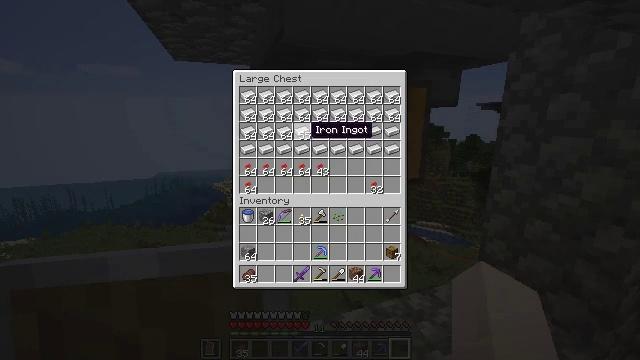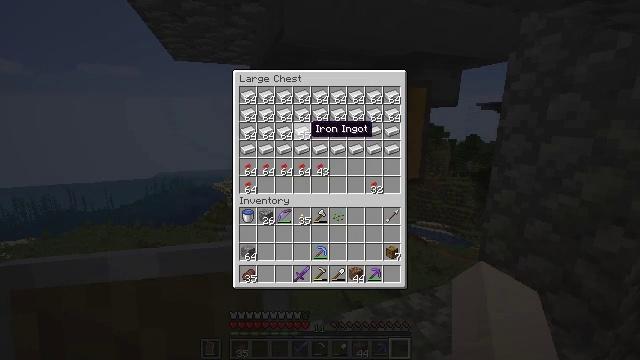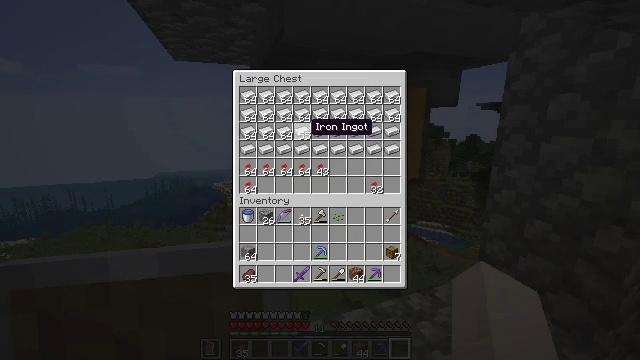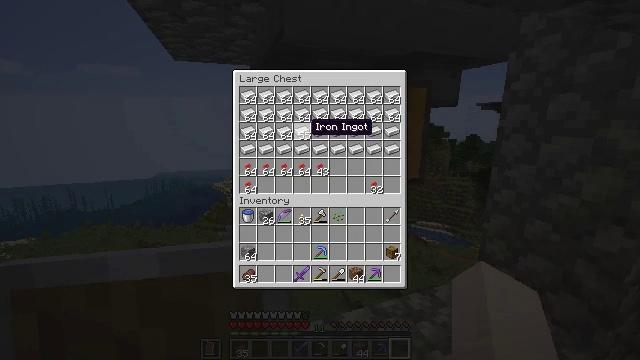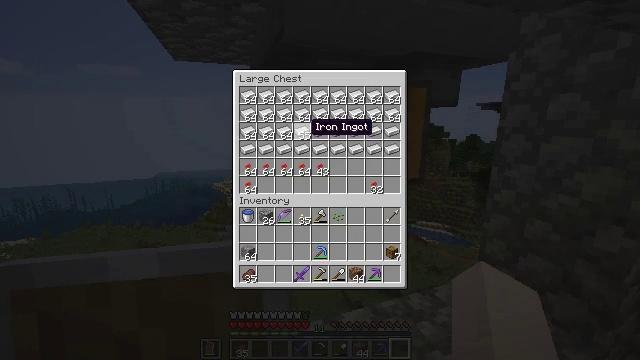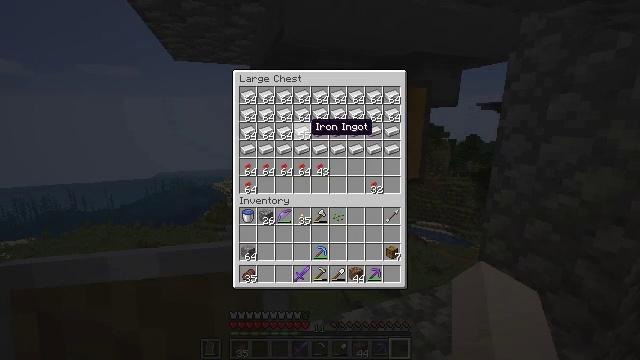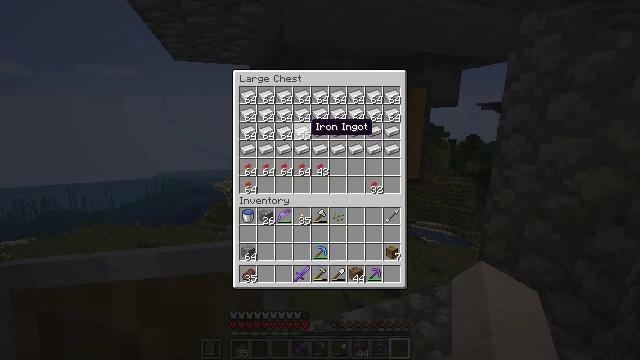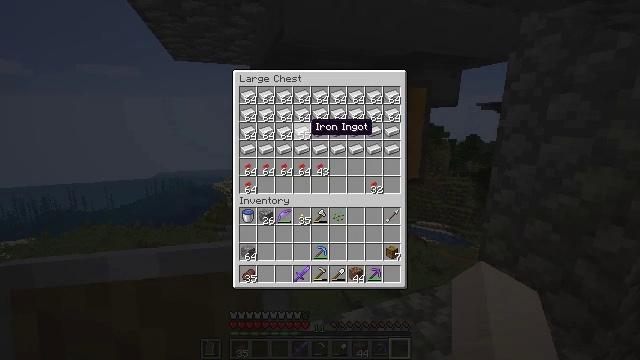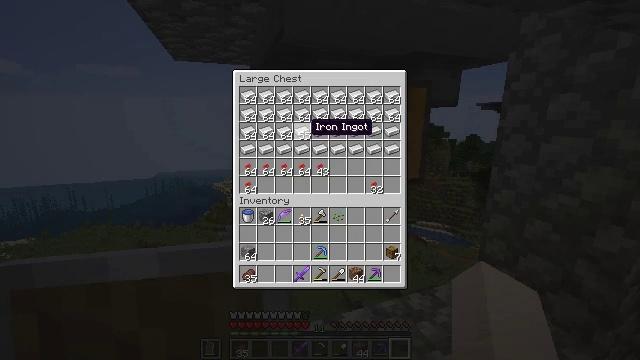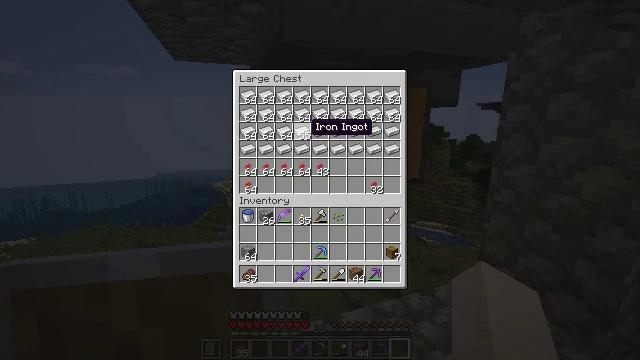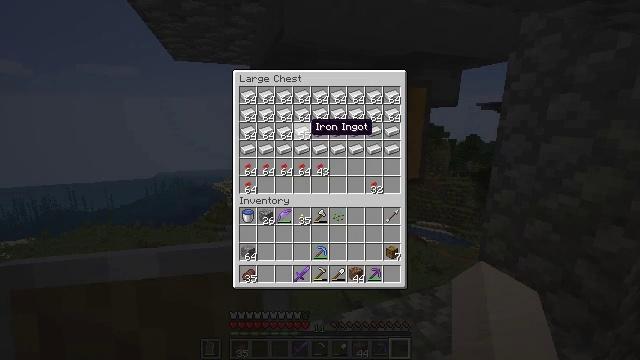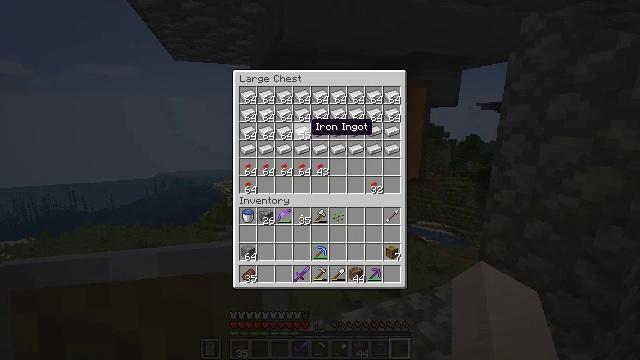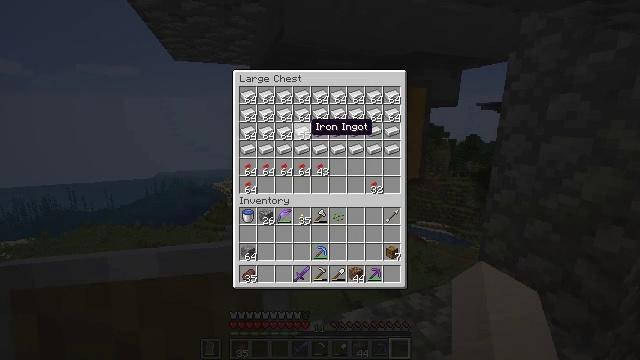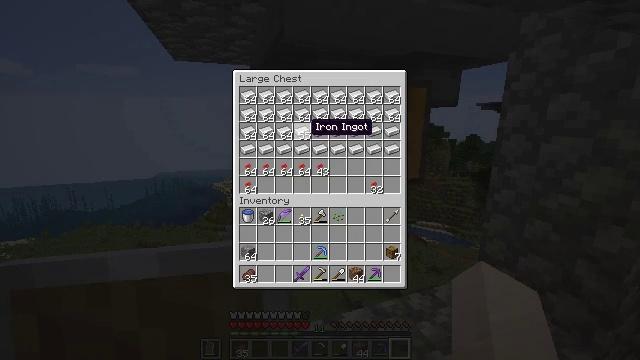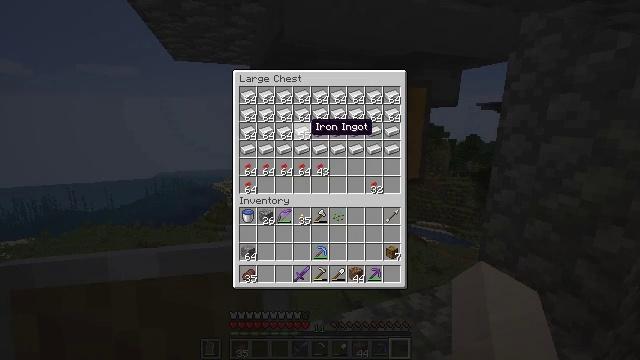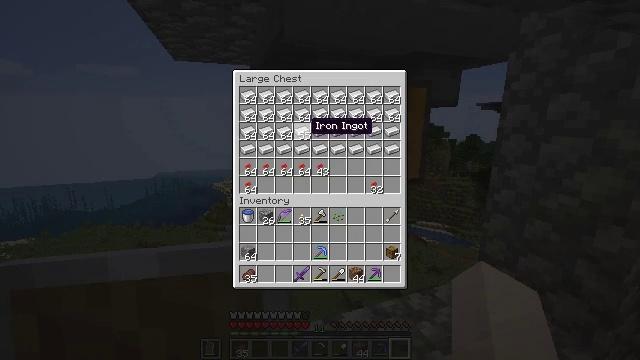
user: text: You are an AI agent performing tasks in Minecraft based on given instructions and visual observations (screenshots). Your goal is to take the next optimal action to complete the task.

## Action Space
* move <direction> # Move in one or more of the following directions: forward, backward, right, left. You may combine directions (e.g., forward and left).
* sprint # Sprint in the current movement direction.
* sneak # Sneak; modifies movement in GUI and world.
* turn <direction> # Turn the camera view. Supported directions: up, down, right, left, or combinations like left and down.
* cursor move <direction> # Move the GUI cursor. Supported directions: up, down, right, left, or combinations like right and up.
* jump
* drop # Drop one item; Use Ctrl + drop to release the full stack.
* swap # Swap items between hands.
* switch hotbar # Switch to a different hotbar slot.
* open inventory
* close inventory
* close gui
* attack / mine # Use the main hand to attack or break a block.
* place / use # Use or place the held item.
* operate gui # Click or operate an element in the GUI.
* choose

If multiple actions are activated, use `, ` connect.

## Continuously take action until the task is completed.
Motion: motion action
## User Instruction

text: Create a hopper by using iron and a chest.
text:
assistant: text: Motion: no_op
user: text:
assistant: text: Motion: no_op
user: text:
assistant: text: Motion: no_op
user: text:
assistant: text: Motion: no_op
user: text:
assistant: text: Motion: no_op
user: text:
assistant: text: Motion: no_op
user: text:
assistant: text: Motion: no_op
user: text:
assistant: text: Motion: no_op
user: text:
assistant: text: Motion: no_op
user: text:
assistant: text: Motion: no_op
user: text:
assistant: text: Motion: no_op
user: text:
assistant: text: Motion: no_op
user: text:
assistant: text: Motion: no_op
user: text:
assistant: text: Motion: no_op
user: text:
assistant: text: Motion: no_op
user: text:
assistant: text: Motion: no_op
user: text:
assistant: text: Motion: no_op
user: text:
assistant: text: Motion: no_op
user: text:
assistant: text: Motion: no_op
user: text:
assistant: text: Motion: no_op
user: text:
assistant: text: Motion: no_op
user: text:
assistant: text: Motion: no_op
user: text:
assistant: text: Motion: attack / mine
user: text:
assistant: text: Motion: attack / mine
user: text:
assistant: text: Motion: attack / mine
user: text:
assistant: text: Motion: no_op
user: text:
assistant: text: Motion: use / place
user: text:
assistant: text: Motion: use / place
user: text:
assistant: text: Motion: use / place
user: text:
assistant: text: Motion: no_op